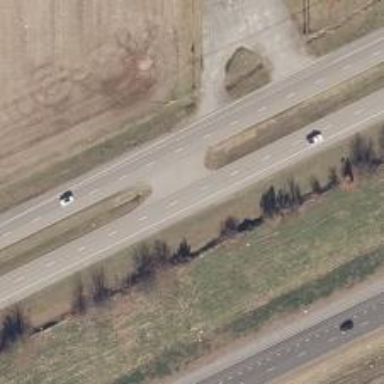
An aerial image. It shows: Secondary link road.